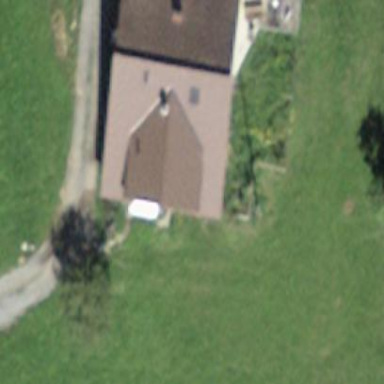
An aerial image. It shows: Farm building.